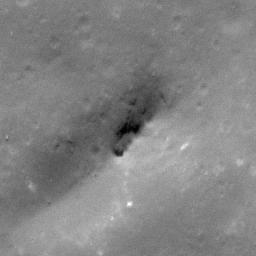
Pit: Copernicus 23
Host crater: Copernicus
Host type: impact_melt
Lunar coordinates: latitude 10.207, longitude 339.898